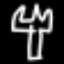
Label: fork